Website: apple
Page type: address-validator
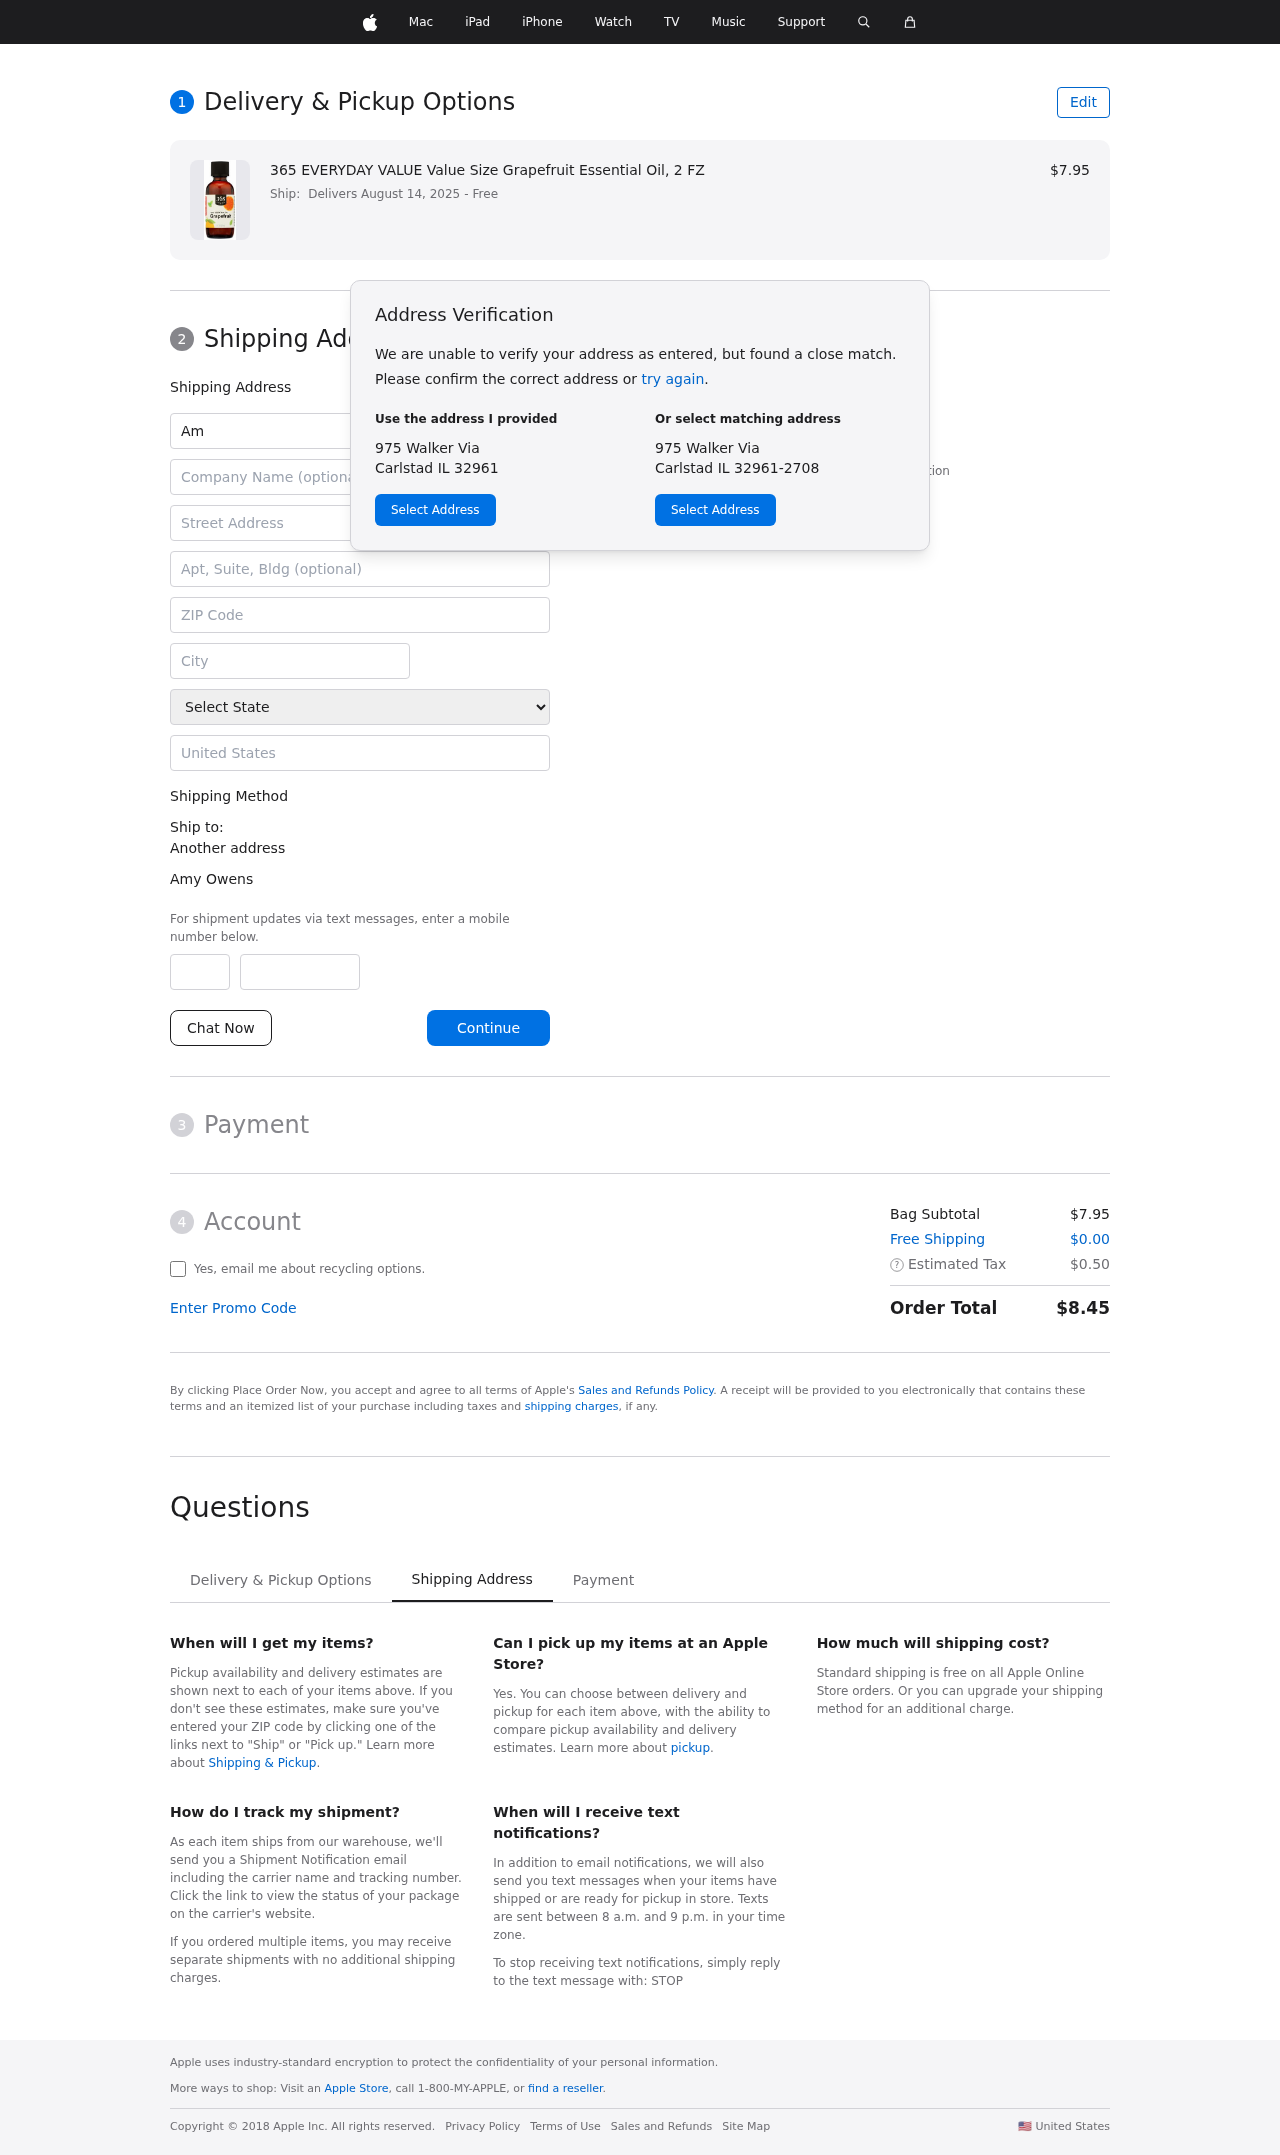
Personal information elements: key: PII_CITY
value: Carlstad
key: PII_COMPANY
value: Sanchez, Rivera and Tran
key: PII_COUNTRY
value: United States
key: PII_FIRSTNAME
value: Amy
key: PII_FULLNAME
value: Amy Owens
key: PII_LASTNAME
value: Owens
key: PII_PHONE_AREA
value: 554
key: PII_PHONE_SUFFIX
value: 4089
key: PII_POSTCODE
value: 32961
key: PII_STATE
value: Illinois
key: PII_STREET
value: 975 Walker Via
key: PII_CITY_STATE_ZIP
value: Carlstad IL 32961
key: PII_STATE_ABBR
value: IL
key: PII_POSTCODE_FULL
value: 32961
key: PII_POSTCODE_NUMERIC
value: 32961
Product elements: key: PRODUCT1_NAME
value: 365 EVERYDAY VALUE Value Size Grapefruit Essential Oil, 2 FZ
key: PRODUCT1_PRICE
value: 7.95
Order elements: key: ORDER_DELIVERY_DATE
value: Delivers August 14, 2025
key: ORDER_SUBTOTAL
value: $7.95
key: ORDER_SHIPPING_COST
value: $0.00
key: ORDER_TAX
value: $0.50
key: ORDER_TOTAL
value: $8.45